Field crop: maize
Growth stage: 2
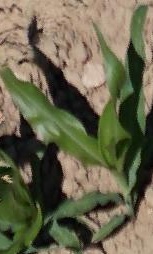
Species: maize